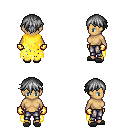
a pixel art fantasy rpg character, female body template, human, tanned skin, yellow tattered cape, metal pants, gray short bangs hairstyle, gold gloves, gray slippers, four views (front, back, left, right), 2x2 character sprite sheet, small pixel art, hard edges, no anti-aliasing